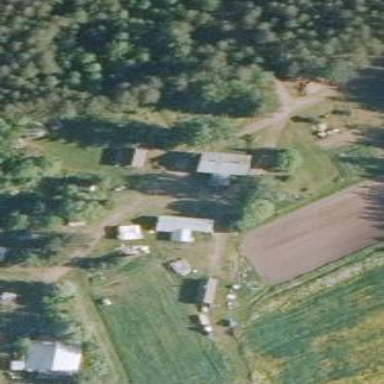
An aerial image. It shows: Farmyard area.